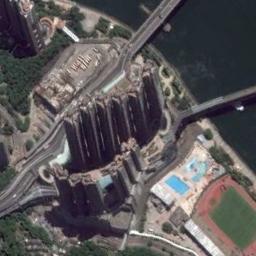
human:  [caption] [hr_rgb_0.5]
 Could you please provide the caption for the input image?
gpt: A commercial area with lots of buildings, Sports areas and trees is next to the waters .

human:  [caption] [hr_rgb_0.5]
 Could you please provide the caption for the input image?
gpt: The commercial area is next to a river .

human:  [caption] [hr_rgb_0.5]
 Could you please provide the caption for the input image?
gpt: In a commercial area there are several high-rise buildings and a swimming pool and lawns and several roads with many cars and many trees and a sports field  There is a river beside the building .

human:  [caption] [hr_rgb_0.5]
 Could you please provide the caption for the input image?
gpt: The buildings in the business district are very tall and there are not many trees .

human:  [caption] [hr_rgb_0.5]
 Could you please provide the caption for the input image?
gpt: There are some  buildings beside a ground track field on a commercial area .